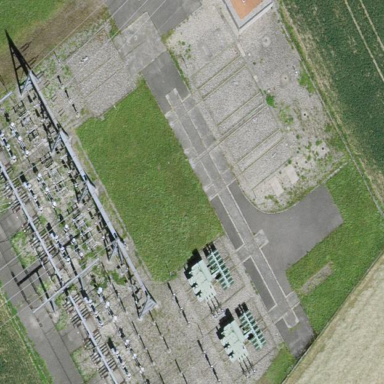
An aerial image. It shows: Transmission substation.